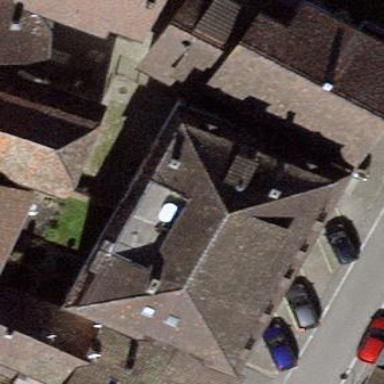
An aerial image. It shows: Building.